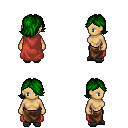
a pixel art fantasy rpg character, female body template, human, tanned skin, maroon cape, robe skirt, green swoop hairstyle, gray slippers, four views (front, back, left, right), 2x2 character sprite sheet, small pixel art, hard edges, no anti-aliasing